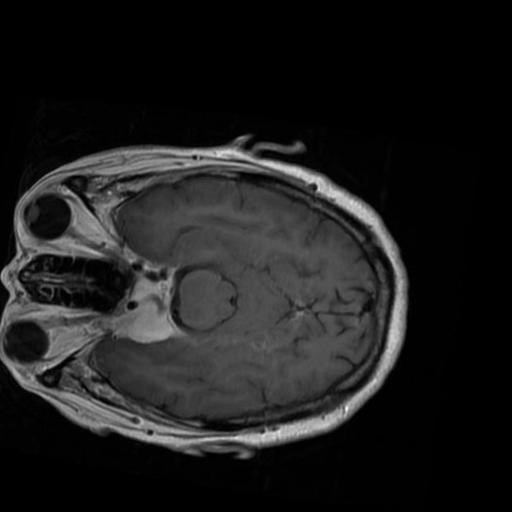
Label: brain_menin